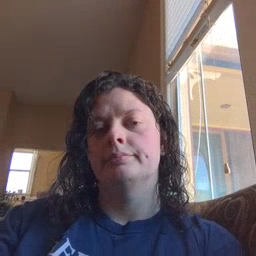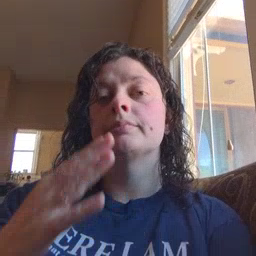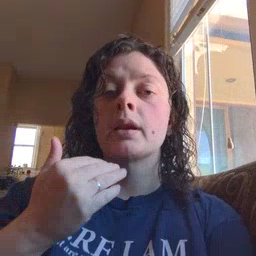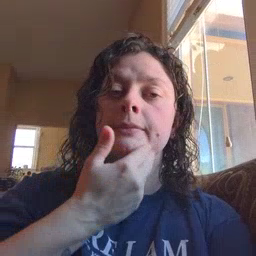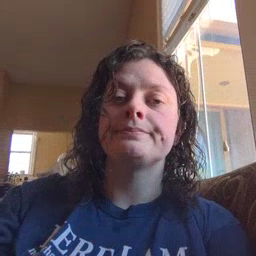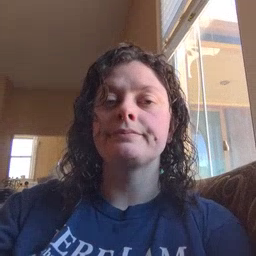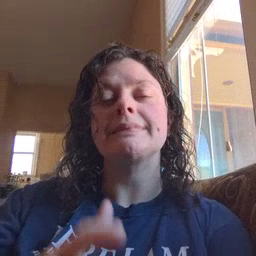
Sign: napkin